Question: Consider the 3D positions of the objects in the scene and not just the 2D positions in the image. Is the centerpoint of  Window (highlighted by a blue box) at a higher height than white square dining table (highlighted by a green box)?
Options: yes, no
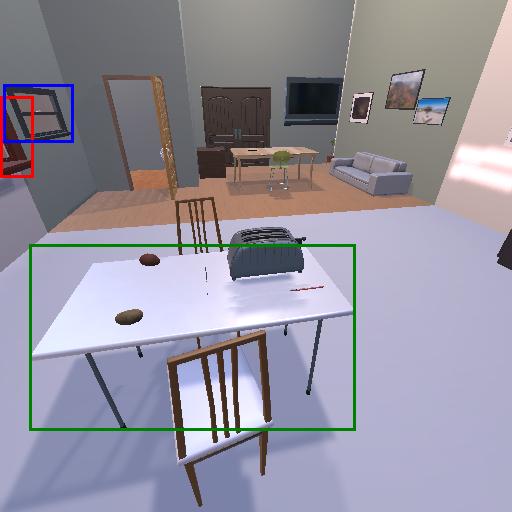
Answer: yes